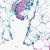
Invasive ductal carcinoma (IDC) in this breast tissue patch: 0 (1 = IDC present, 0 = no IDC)